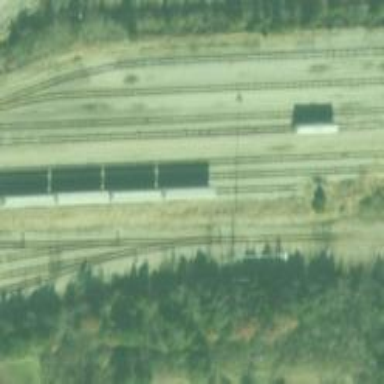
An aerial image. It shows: Rail spur service.